Question: I'm using an open source method that parses the html text into an NSString.
The resulting strings have large amounts of white space between the first couple of paragraphs, but only one line of space for subsequent paragraphs. Here is an example of an output.

Below is the method I'm calling. I've only changed two lines of the code. For 'stopCharacters' and 'newLineAndWhitespaceCharacters', I removed '/n' from the characterset because when it was included, the entire text was one long paragraph.
'''
- (NSString *)stringByConvertingHTMLToPlainText {
// Pool
NSAutoreleasePool *pool = [[NSAutoreleasePool alloc] init];
// Character sets
NSCharacterSet *stopCharacters = [NSCharacterSet characterSetWithCharactersInString:[NSString stringWithFormat:@"<
%C%C%C%C", 0x0085, 0x000C, 0x2028, 0x2029]];
NSCharacterSet *newLineAndWhitespaceCharacters = [NSCharacterSet characterSetWithCharactersInString:[NSString stringWithFormat:@"
%C%C%C%C", 0x0085, 0x000C, 0x2028, 0x2029]];
NSCharacterSet *tagNameCharacters = [NSCharacterSet characterSetWithCharactersInString:@"abcdefghijklmnopqrstuvwxyzABCDEFGHIJKLMNOPQRSTUVWXYZ"];
// Scan and find all tags
NSMutableString *result = [[NSMutableString alloc] initWithCapacity:self.length];
NSScanner *scanner = [[NSScanner alloc] initWithString:self];
[scanner setCharactersToBeSkipped:nil];
[scanner setCaseSensitive:YES];
NSString *str = nil, *tagName = nil;
BOOL dontReplaceTagWithSpace = NO;
do {
// Scan up to the start of a tag or whitespace
if ([scanner scanUpToCharactersFromSet:stopCharacters intoString:&str]) {
[result appendString:str];
str = nil; // reset
}
// Check if we've stopped at a tag/comment or whitespace
if ([scanner scanString:@"<" intoString:NULL]) {
// Stopped at a comment or tag
if ([scanner scanString:@"!--" intoString:NULL]) {
// Comment
[scanner scanUpToString:@"-->" intoString:NULL];
[scanner scanString:@"-->" intoString:NULL];
} else {
// Tag - remove and replace with space unless it's
// a closing inline tag then dont replace with a space
if ([scanner scanString:@"/" intoString:NULL]) {
// Closing tag - replace with space unless it's inline
tagName = nil; dontReplaceTagWithSpace = NO;
if ([scanner scanCharactersFromSet:tagNameCharacters intoString:&tagName]) {
tagName = [tagName lowercaseString];
dontReplaceTagWithSpace = ([tagName isEqualToString:@"a"] ||
[tagName isEqualToString:@"b"] ||
[tagName isEqualToString:@"i"] ||
[tagName isEqualToString:@"q"] ||
[tagName isEqualToString:@"span"] ||
[tagName isEqualToString:@"em"] ||
[tagName isEqualToString:@"strong"] ||
[tagName isEqualToString:@"cite"] ||
[tagName isEqualToString:@"abbr"] ||
[tagName isEqualToString:@"acronym"] ||
[tagName isEqualToString:@"label"]);
}
// Replace tag with string unless it was an inline
if (!dontReplaceTagWithSpace && result.length > 0 && ![scanner isAtEnd]) [result appendString:@" "];
}
// Scan past tag
[scanner scanUpToString:@">" intoString:NULL];
[scanner scanString:@">" intoString:NULL];
}
} else {
// Stopped at whitespace - replace all whitespace and newlines with a space
if ([scanner scanCharactersFromSet:newLineAndWhitespaceCharacters intoString:NULL]) {
if (result.length > 0 && ![scanner isAtEnd]) [result appendString:@" "]; // Dont append space to beginning or end of result
}
}
} while (![scanner isAtEnd]);
// Cleanup
[scanner release];
// Decode HTML entities and return
NSString *retString = [[result stringByDecodingHTMLEntities] retain];
[result release];
// Drain
[pool drain];
// Return
return [retString autorelease];
}
'''
Here is the NSLog of the string. I only pasted the first few paragraphs
'''
Mitt Romney spent the past six years running for president. After his loss to President Barack Obama, he'll have to chart a different course.
His initial plan: spend time with his family. He has five sons and 18 grandchildren, with a 19th on the way.
"I don't look at postelection to be a time of regrouping. Instead it's a time of forward focus," Romney told reporters aboard his plane Tuesday evening as he returned to Boston after the final campaign stop of his political career. "I have, of course, a family and life important to me, win or lose."
The most visible member of that family -- wife Ann Romney -- says neither she nor her husband will seek political office again.
'''
etc....
'''
for (int j = 25; j< 50; j++) {
char test = [completeTrimmed characterAtIndex:([completeTrimmed rangeOfString:@"chart a different course."].location + j)];
NSLog(@"%hhd", test);
}
012-11-11 17:15:57.668 LMU_LAL_LAUNCHER[5431:c07] 32
2012-11-11 17:15:57.669 LMU_LAL_LAUNCHER[5431:c07] 32
2012-11-11 17:15:57.669 LMU_LAL_LAUNCHER[5431:c07] 10
2012-11-11 17:15:57.670 LMU_LAL_LAUNCHER[5431:c07] 32
2012-11-11 17:15:57.670 LMU_LAL_LAUNCHER[5431:c07] 32
2012-11-11 17:15:57.670 LMU_LAL_LAUNCHER[5431:c07] 10
2012-11-11 17:15:57.671 LMU_LAL_LAUNCHER[5431:c07] 32
2012-11-11 17:15:57.671 LMU_LAL_LAUNCHER[5431:c07] 32
2012-11-11 17:15:57.671 LMU_LAL_LAUNCHER[5431:c07] 10
2012-11-11 17:15:57.672 LMU_LAL_LAUNCHER[5431:c07] 32
2012-11-11 17:15:57.672 LMU_LAL_LAUNCHER[5431:c07] 72
2012-11-11 17:15:57.672 LMU_LAL_LAUNCHER[5431:c07] 105
2012-11-11 17:15:57.673 LMU_LAL_LAUNCHER[5431:c07] 115
2012-11-11 17:15:57.673 LMU_LAL_LAUNCHER[5431:c07] 32
2012-11-11 17:15:57.673 LMU_LAL_LAUNCHER[5431:c07] 105
2012-11-11 17:15:57.673 LMU_LAL_LAUNCHER[5431:c07] 110
2012-11-11 17:15:57.674 LMU_LAL_LAUNCHER[5431:c07] 105
2012-11-11 17:15:57.674 LMU_LAL_LAUNCHER[5431:c07] 116
2012-11-11 17:15:57.674 LMU_LAL_LAUNCHER[5431:c07] 105
2012-11-11 17:15:57.675 LMU_LAL_LAUNCHER[5431:c07] 97
2012-11-11 17:15:57.675 LMU_LAL_LAUNCHER[5431:c07] 108
2012-11-11 17:15:57.675 LMU_LAL_LAUNCHER[5431:c07] 32
2012-11-11 17:15:57.675 LMU_LAL_LAUNCHER[5431:c07] 112
2012-11-11 17:15:57.676 LMU_LAL_LAUNCHER[5431:c07] 108
2012-11-11 17:15:57.676 LMU_LAL_LAUNCHER[5431:c07] 97
'''
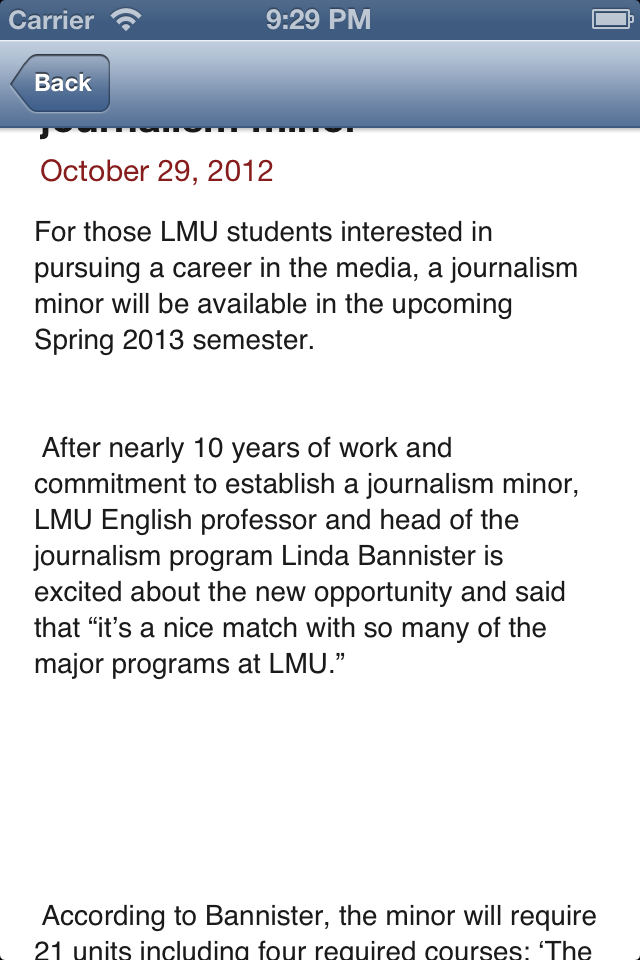
Answer: I have tried with the question above and this is how I fixed it,
'''
NSString *retString = [[result stringByDecodingHTMLEntities] retain];
[result release];
retString = [retString stripDuplicateCharactersInSet:[NSCharacterSet whitespaceCharacterSet] withString:@" "];
retString = [retString stripDuplicateCharactersInSet:[NSCharacterSet newlineCharacterSet] withString:@"
"];
'''
I have defined a category method on NSString as,
'''
- (NSString *)stripDuplicateCharactersInSet:(NSCharacterSet *)characterSet withString:(NSString *)joiningString;
'''
The implementation is as follows,
'''
- (NSString *)stripDuplicateCharactersInSet:(NSCharacterSet *)characterSet withString:(NSString *)joiningString {
NSMutableString *originalStr = [NSMutableString string];
if (!self) {
return nil;
}
NSArray *componentsArray = [self componentsSeparatedByCharactersInSet:characterSet];
int counter = 0;
for (NSString *stringComponent in componentsArray) {
counter ++;
if ((stringComponent) && ([stringComponent length] > 0) && (![stringComponent isEqualToString:@" "]) && ((![stringComponent isEqualToString:@"
"]) || (![joiningString isEqualToString:@"
"]))) {
if ([componentsArray count] == counter) {
[originalStr appendFormat:@"%@", stringComponent];
} else {
[originalStr appendFormat:@"%@%@", stringComponent, joiningString];
}
}
}
return originalStr;
}
'''
Add the above method in 'NSString+HTML.m' file as a category on 'NSString'. Basically in the html given by you, white spaces and newline were getting mixed multiple times, and trying to strip newline alone was not working. So I am removing duplicate newlines and white spaces as shown above by comparing if the string has newline or whitespace after stripping and then appending on to main string.
Alternatively, you can also try as,
'''
NSString *retString = [[result stringByDecodingHTMLEntities] retain];
[result release];
retString = [retString stripDuplicateNewlineCharacters];
'''
The method is defined as,
'''
- (NSString *)stripDuplicateNewlineCharacters {
NSMutableString *originalStr = [NSMutableString string];
if (!self) {
return nil;
}
NSArray *componentsArray = [self componentsSeparatedByCharactersInSet:[NSCharacterSet newlineCharacterSet]];
int counter = 0;
for (NSString *stringComponent in componentsArray) {
counter ++;
stringComponent = [stringComponent stringByReplacingOccurrencesOfString:@" " withString:@"<#$%$#>"];
stringComponent = [stringComponent stringByReplacingOccurrencesOfString:@"<#$%$#><#$%$#>" withString:@"<#$%$#>"];
stringComponent = [stringComponent stringByReplacingOccurrencesOfString:@"<#$%$#>" withString:@" "];
if ((stringComponent) && ([stringComponent length] > 0) && (![stringComponent isEqualToString:@" "]) && (![stringComponent isEqualToString:@"
"])) {
if ([componentsArray count] == counter) {
[originalStr appendFormat:@"%@", stringComponent];
} else {
[originalStr appendFormat:@"%@
", stringComponent];
}
}
}
return originalStr;
}
'''
In this case, the duplicate white spaces are removed in the method itself while removing new line characters.